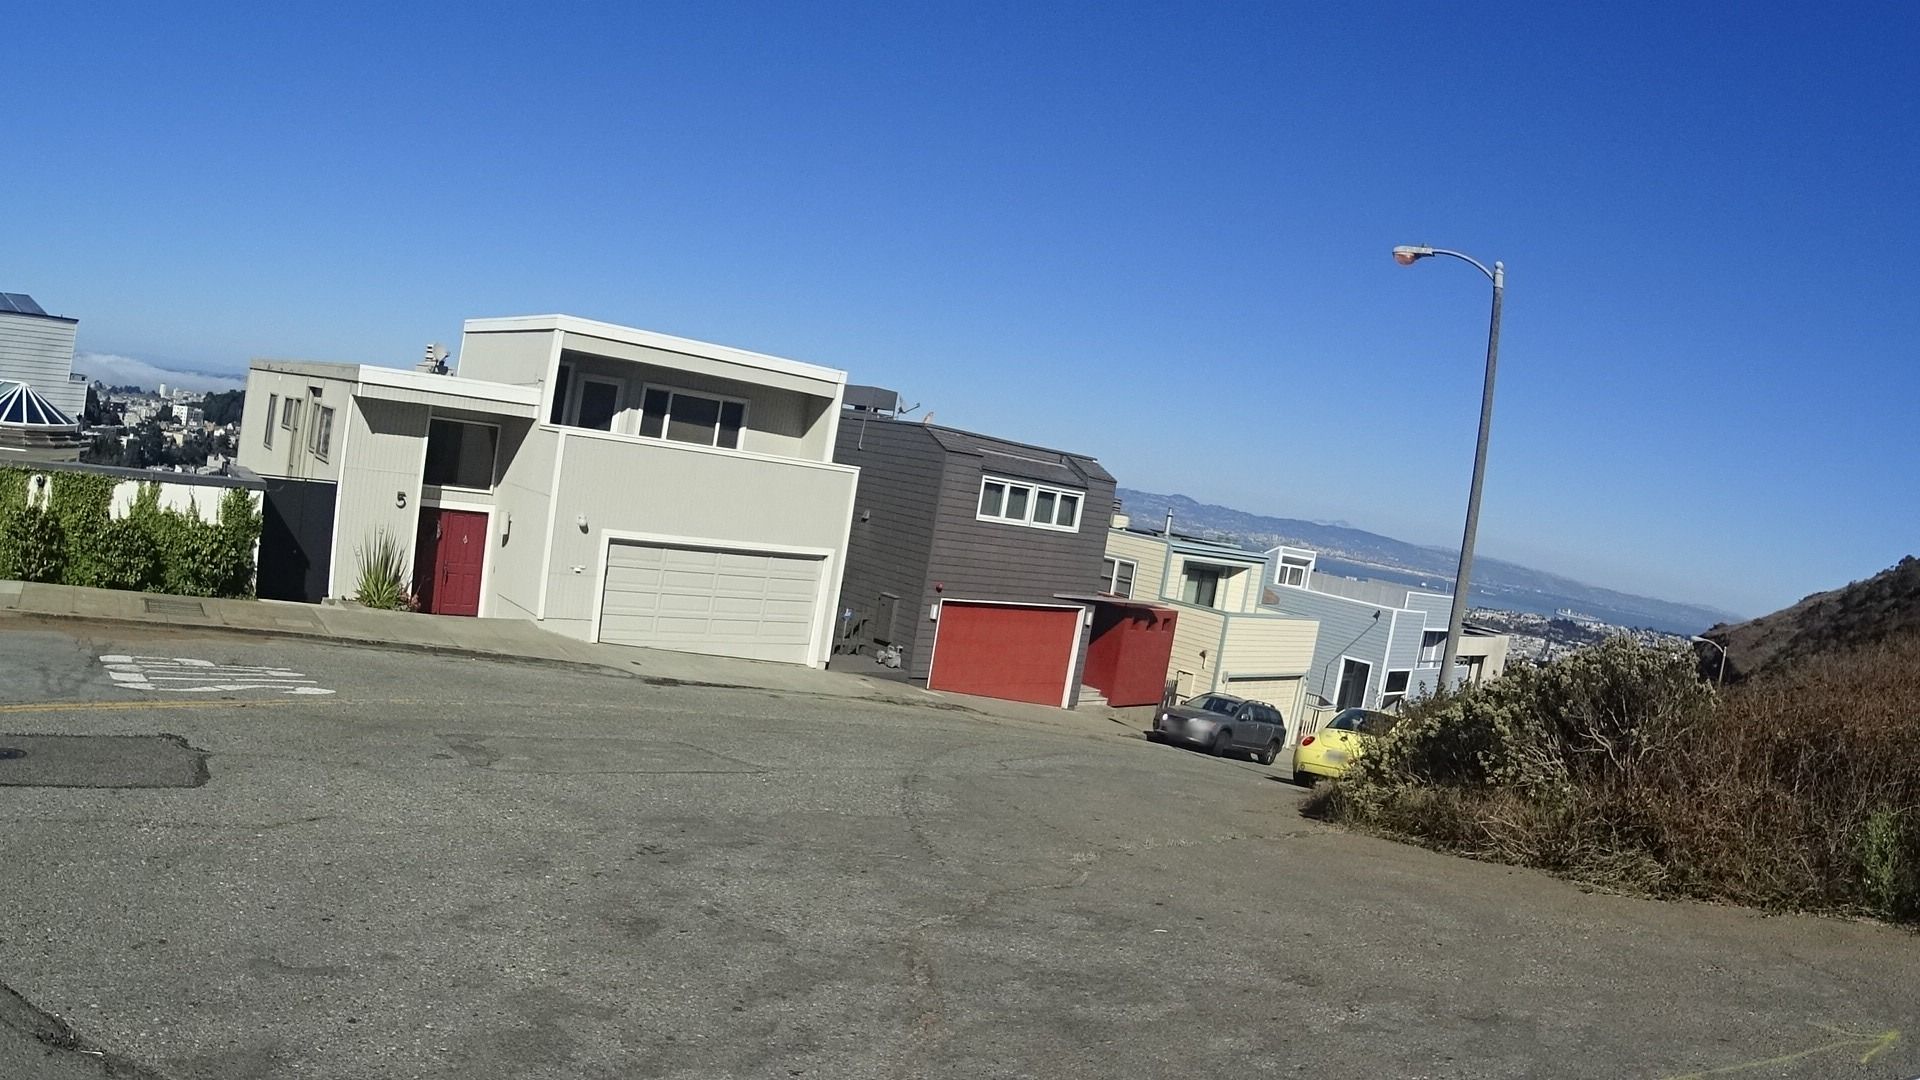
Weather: clear
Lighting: day
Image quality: good
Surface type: walking surface
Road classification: cycleway, tertiary
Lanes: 2
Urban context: urban centre
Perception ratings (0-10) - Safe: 0.38, Lively: 2.96, Beautiful: 4.83, Boring: 2.85, Depressing: 7.18, Wealthy: 3.12